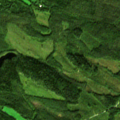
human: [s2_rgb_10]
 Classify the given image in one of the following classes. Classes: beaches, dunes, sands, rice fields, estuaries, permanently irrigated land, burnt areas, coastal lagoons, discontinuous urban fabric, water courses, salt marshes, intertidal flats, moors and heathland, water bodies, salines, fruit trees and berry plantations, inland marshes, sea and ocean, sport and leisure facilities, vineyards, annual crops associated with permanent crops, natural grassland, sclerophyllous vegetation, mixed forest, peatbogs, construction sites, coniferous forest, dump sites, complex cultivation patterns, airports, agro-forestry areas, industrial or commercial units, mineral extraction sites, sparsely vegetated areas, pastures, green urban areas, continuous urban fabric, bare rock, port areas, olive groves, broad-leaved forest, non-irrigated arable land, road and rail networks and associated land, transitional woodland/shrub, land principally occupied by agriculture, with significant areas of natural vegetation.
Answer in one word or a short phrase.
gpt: coniferous forest, mixed forest, transitional woodland/shrub